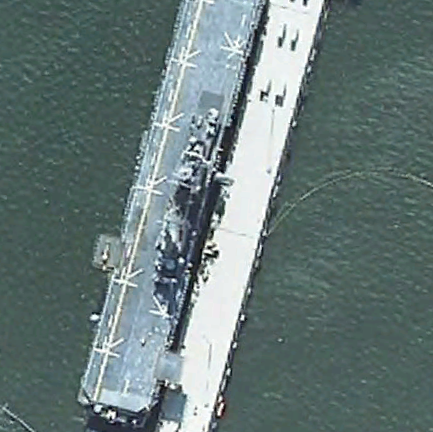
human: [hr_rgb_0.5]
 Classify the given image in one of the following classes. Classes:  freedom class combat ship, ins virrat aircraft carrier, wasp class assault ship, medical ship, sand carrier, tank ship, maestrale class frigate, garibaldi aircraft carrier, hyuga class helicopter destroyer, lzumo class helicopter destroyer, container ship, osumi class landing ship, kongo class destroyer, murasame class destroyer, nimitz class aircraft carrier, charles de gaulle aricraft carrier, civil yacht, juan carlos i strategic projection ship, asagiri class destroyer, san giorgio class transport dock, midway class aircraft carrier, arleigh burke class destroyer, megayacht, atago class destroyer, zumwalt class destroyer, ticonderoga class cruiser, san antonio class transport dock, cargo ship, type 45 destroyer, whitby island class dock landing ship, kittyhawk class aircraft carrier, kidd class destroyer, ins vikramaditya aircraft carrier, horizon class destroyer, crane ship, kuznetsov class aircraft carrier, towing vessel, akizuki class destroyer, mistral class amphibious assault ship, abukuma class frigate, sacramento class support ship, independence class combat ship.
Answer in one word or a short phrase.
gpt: Wasp class assault ship